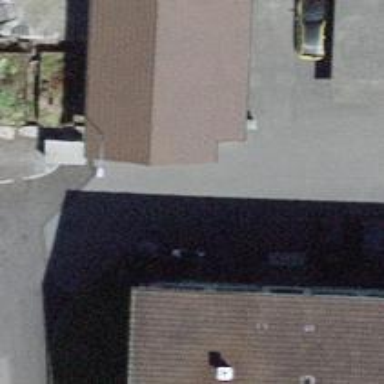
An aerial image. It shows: Warehouse.